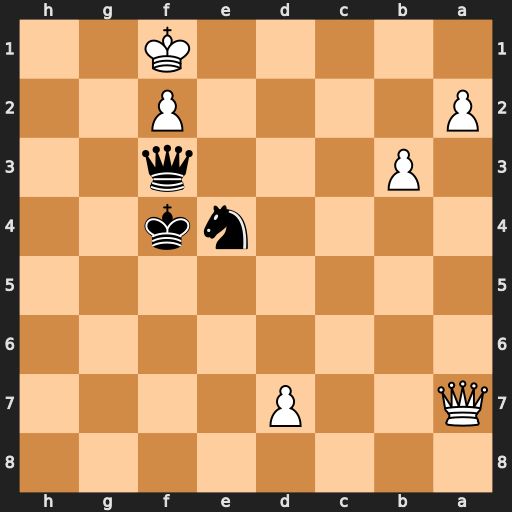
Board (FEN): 8/Q2P4/8/8/4nk2/1P3q2/P4P2/5K2
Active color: b
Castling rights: -
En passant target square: -
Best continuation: Ng3+ Ke1 Qe2#